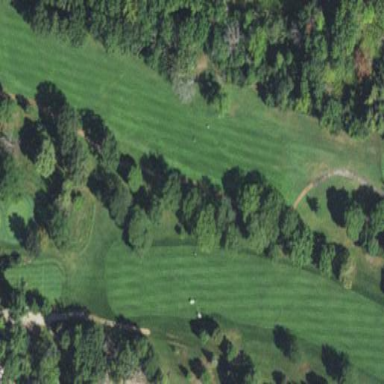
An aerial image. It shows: Well-maintained golf fairway within grassy area designated for the sport of golf.